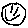
Label: smiley face